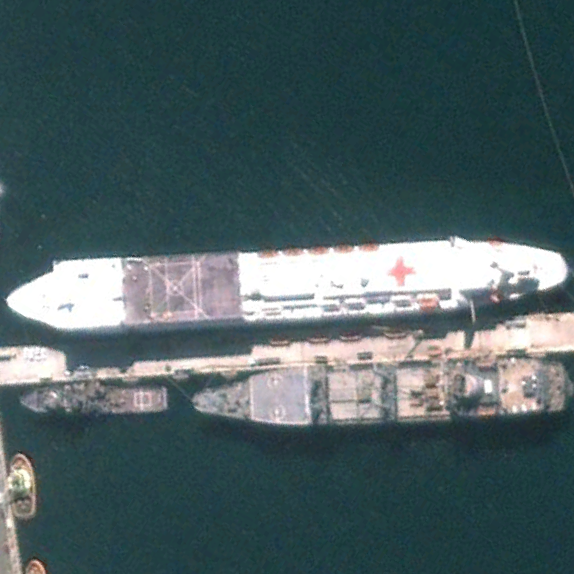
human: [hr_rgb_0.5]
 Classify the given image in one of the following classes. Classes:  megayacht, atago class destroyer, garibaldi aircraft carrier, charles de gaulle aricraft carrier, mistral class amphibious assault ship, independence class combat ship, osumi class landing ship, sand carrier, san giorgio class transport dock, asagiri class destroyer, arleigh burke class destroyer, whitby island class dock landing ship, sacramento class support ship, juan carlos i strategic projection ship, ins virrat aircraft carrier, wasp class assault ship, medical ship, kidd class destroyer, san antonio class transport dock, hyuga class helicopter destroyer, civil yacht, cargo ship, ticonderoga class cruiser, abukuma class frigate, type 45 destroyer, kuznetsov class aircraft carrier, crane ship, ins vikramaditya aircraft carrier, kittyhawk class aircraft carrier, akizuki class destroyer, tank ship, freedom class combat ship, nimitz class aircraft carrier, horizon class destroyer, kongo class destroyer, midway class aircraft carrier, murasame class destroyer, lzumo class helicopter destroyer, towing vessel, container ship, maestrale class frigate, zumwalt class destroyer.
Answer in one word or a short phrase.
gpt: Medical ship